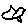
Label: bird